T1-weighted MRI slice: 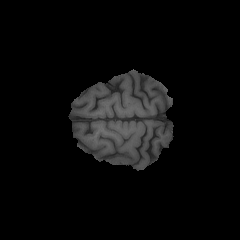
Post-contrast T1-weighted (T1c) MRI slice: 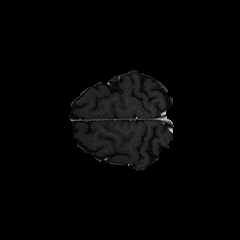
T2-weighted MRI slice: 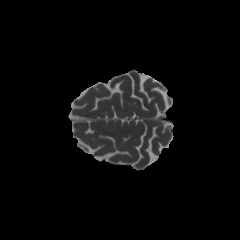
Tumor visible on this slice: no